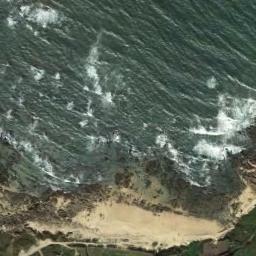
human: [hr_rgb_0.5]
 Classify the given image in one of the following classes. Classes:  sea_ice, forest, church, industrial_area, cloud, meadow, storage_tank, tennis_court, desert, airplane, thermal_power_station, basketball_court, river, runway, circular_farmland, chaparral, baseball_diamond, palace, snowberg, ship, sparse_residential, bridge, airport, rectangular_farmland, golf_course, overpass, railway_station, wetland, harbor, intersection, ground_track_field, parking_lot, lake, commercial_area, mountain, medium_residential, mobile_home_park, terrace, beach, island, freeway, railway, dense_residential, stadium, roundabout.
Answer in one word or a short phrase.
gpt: beach